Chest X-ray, PA view. Patient: 36 years old, sex F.
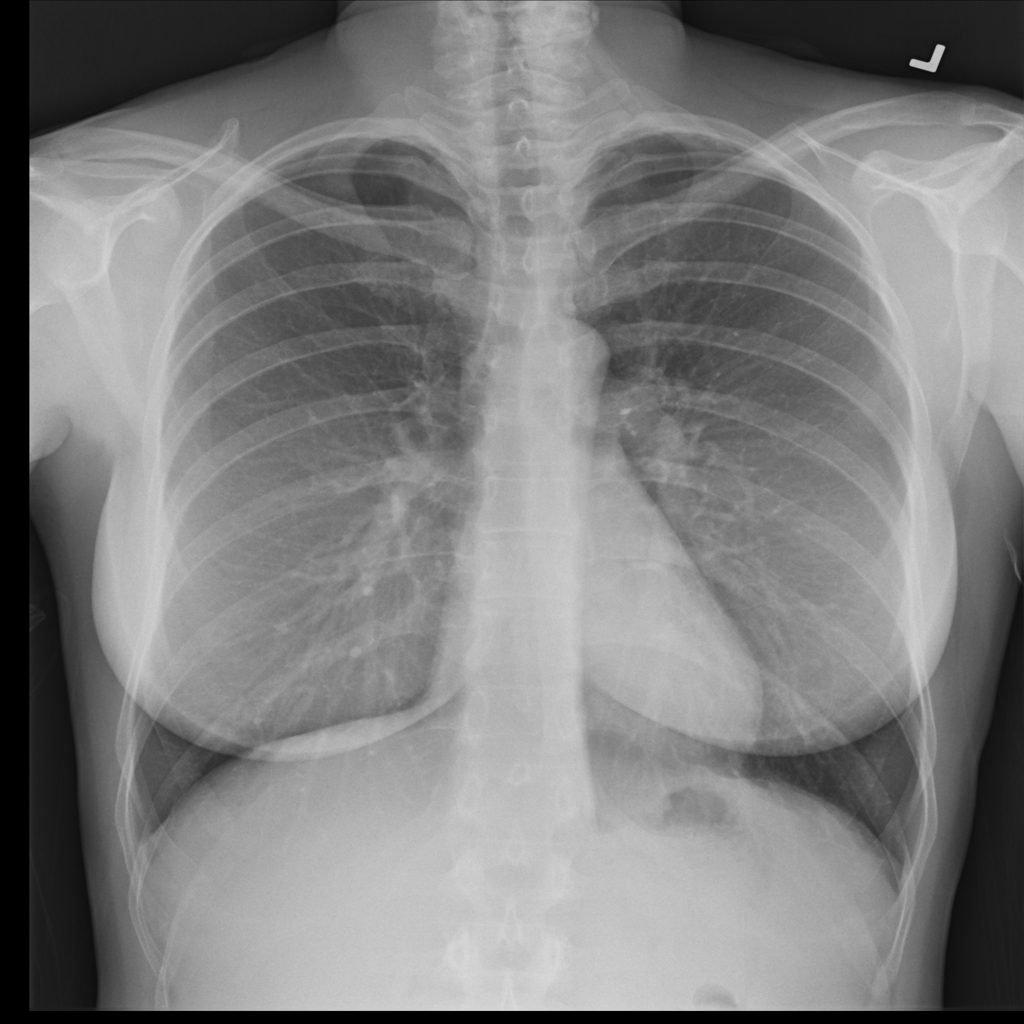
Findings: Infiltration